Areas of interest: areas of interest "Beijing Hyundai Shanxi Maoyuan Authorized Sales and Service Center"
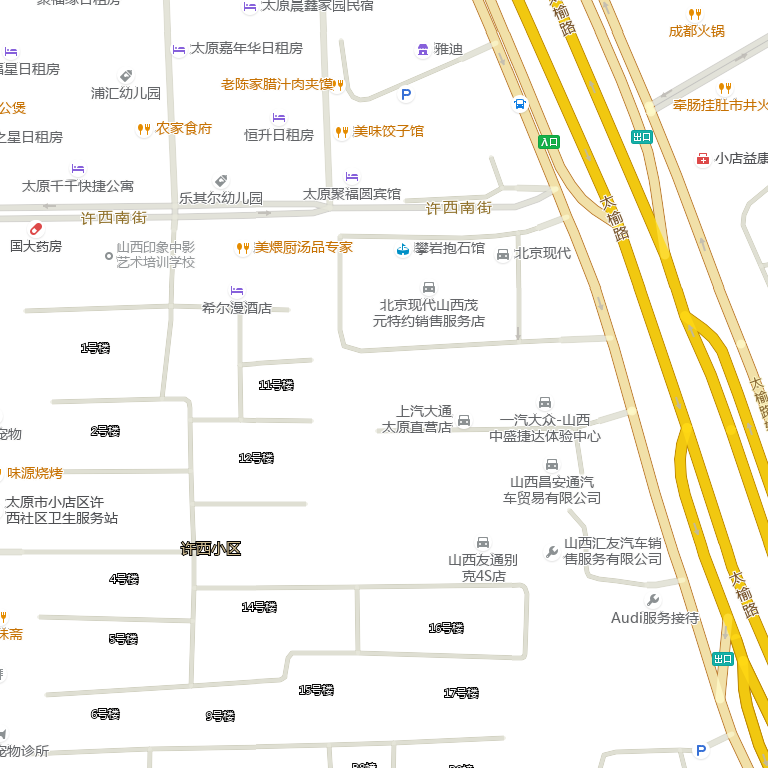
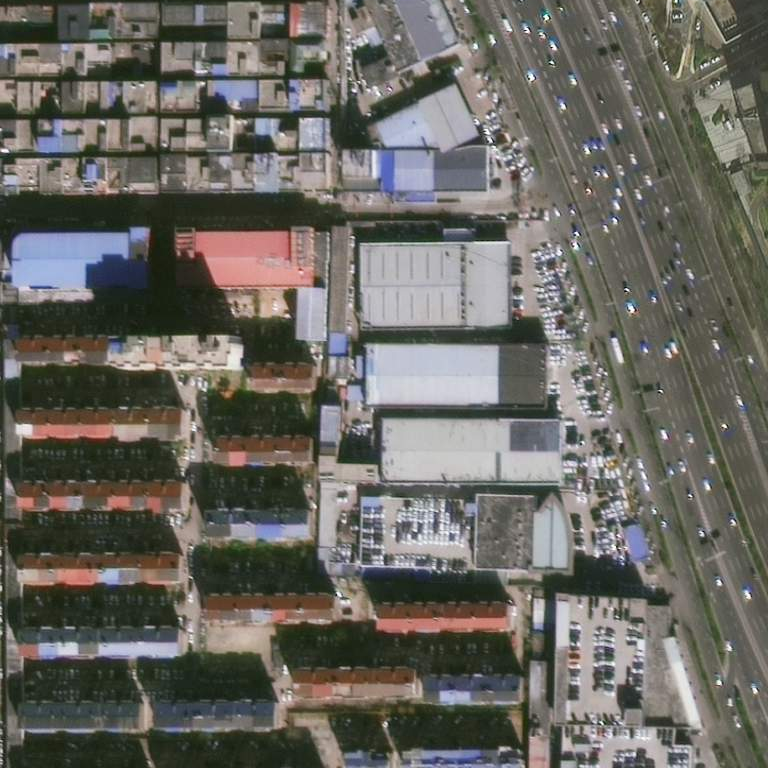